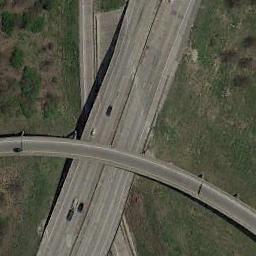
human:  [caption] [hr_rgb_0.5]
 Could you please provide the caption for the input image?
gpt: The directional overpass is over the roads on the lawn .